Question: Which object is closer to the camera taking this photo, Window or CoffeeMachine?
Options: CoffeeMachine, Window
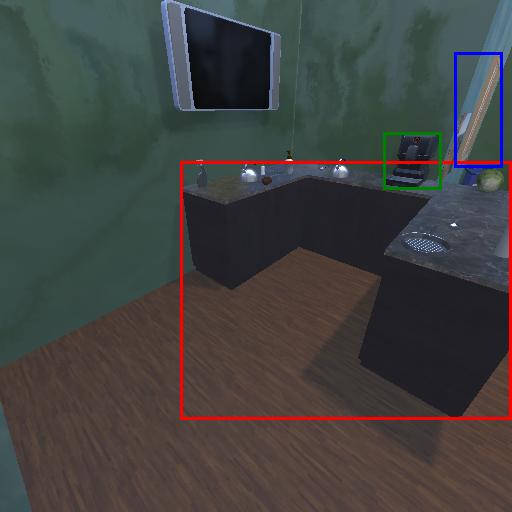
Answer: CoffeeMachine